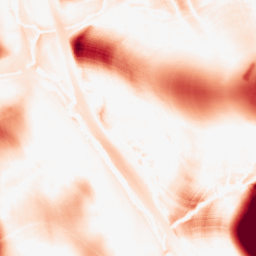
Category: morphological
Decomposition family: morphological
Decomposition parameters: operation: opening
size: 50
Upsampling method: edge_directed
Upsampling parameters: scale: 2
Upsampling scale: 2